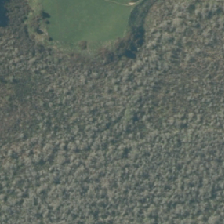
Land cover: deciduous_hardwood